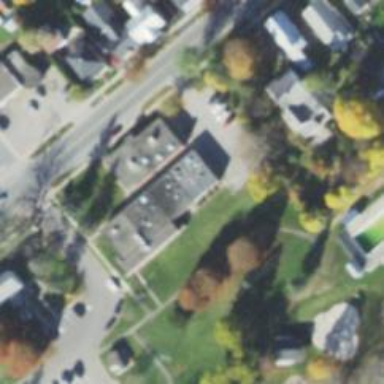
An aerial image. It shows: Commercial building.